Question: I have an XML block that I am sending to my stored procedure.
'''
<vehicles>
<licensePlate>ABC123</licensePlate>
<vehicle>
<model>Ford</model>
<color>Blue</color>
<carPool>
<employee>
<empID>111</empID>
</employee>
<employee>
<empID>222</empID>
</employee>
<employee>
<empID>333</empID>
</employee>
</carPool>
</vehicle>
</vehicles>
'''
I then use a select statement to parse out the data that I need from this XML block.
'''
INSERT INTO licensePlates (carColor, carModel, licensePlate, empID, dateAdded)
SELECT ParamValues.x2.value('color[1]', 'VARCHAR(100)'),
ParamValues.x2.value('model[1]', 'VARCHAR(100)'),
ParamValues.x2.value('../licensePlate[1]', 'VARCHAR(100)'),
@empID,
GETDATE()
FROM @xmlData.nodes('/vehicles/vehicle') AS ParamValues(x2)
'''
I need to store the XML contained within the tag '<carPool>' into a column in this table.
So I'm getting this XML block, and need a piece of that to not be parsed and just go directly to the table:
'''
<carPool>
<employee>
<empID>111</empID>
</employee>
<employee>
<empID>222</empID>
</employee>
<employee>
<empID>333</empID>
</employee>
</carPool>
'''
How can I go about doing this?
This is an example of what the inserted record would look like.

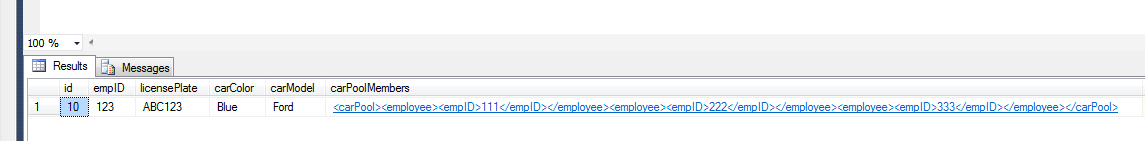
Answer: <URL>
'''
INSERT INTO licensePlates (carColor, carModel, licencePlate, empId, dateAdded, carPoolMembers)
SELECT ParamValues.x2.value('color[1]', 'VARCHAR(100)'),
ParamValues.x2.value('model[1]', 'VARCHAR(100)'),
ParamValues.x2.value('../licensePlate[1]', 'VARCHAR(100)'),
@empID,
GETDATE(),
ParamValues.x2.query('./carPool')
FROM @xmlData.nodes('/vehicles/vehicle') AS ParamValues(x2)
'''